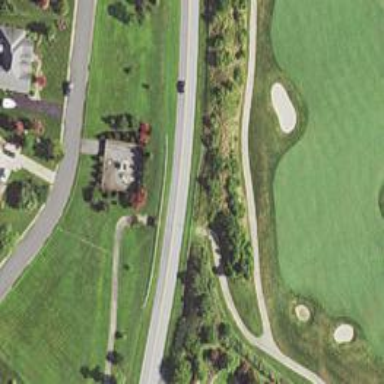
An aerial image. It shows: Service road used as golf cart path.